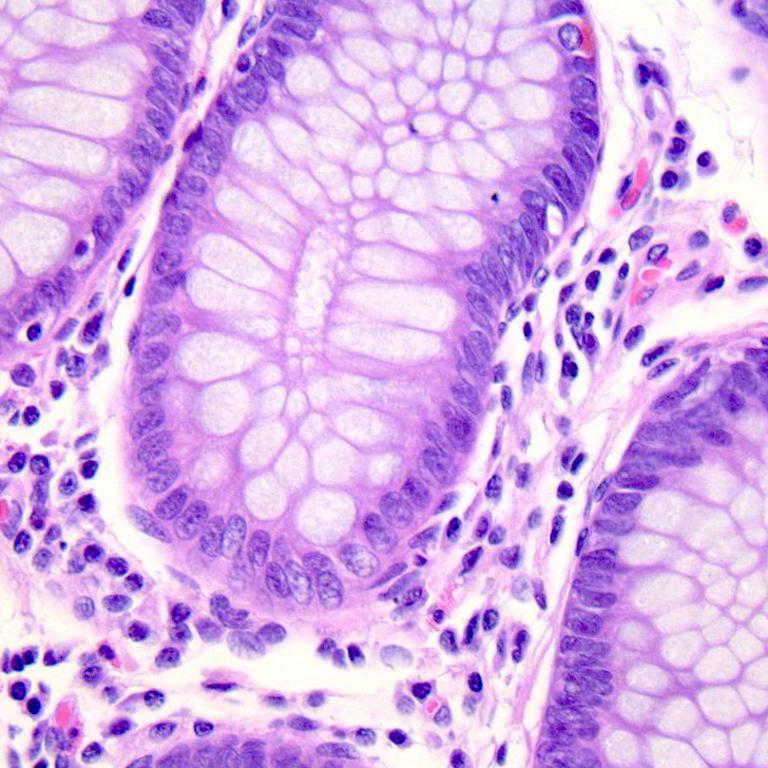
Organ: colon
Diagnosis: benign